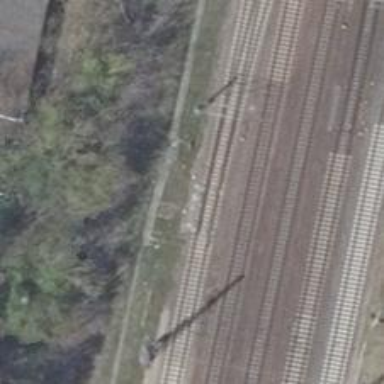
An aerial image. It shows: Railway switch with turnout to the right.